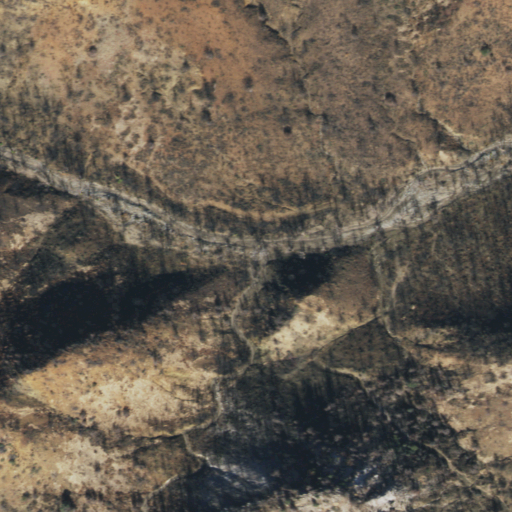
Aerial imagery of valley in Arizona named Arrastra Canyon containing shrub, grassland, and evergreen forest